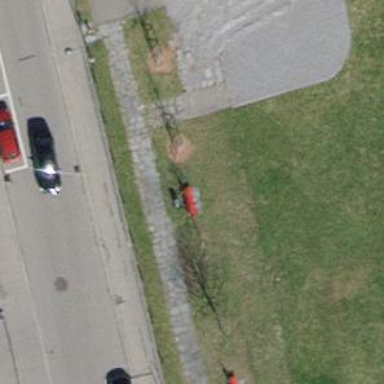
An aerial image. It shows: Bench for seating.